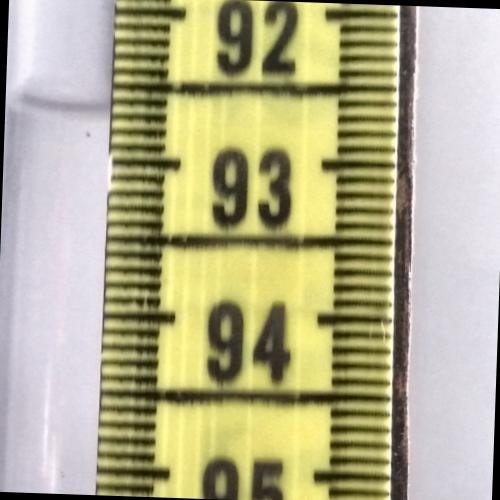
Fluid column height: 92.7 cm